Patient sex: M
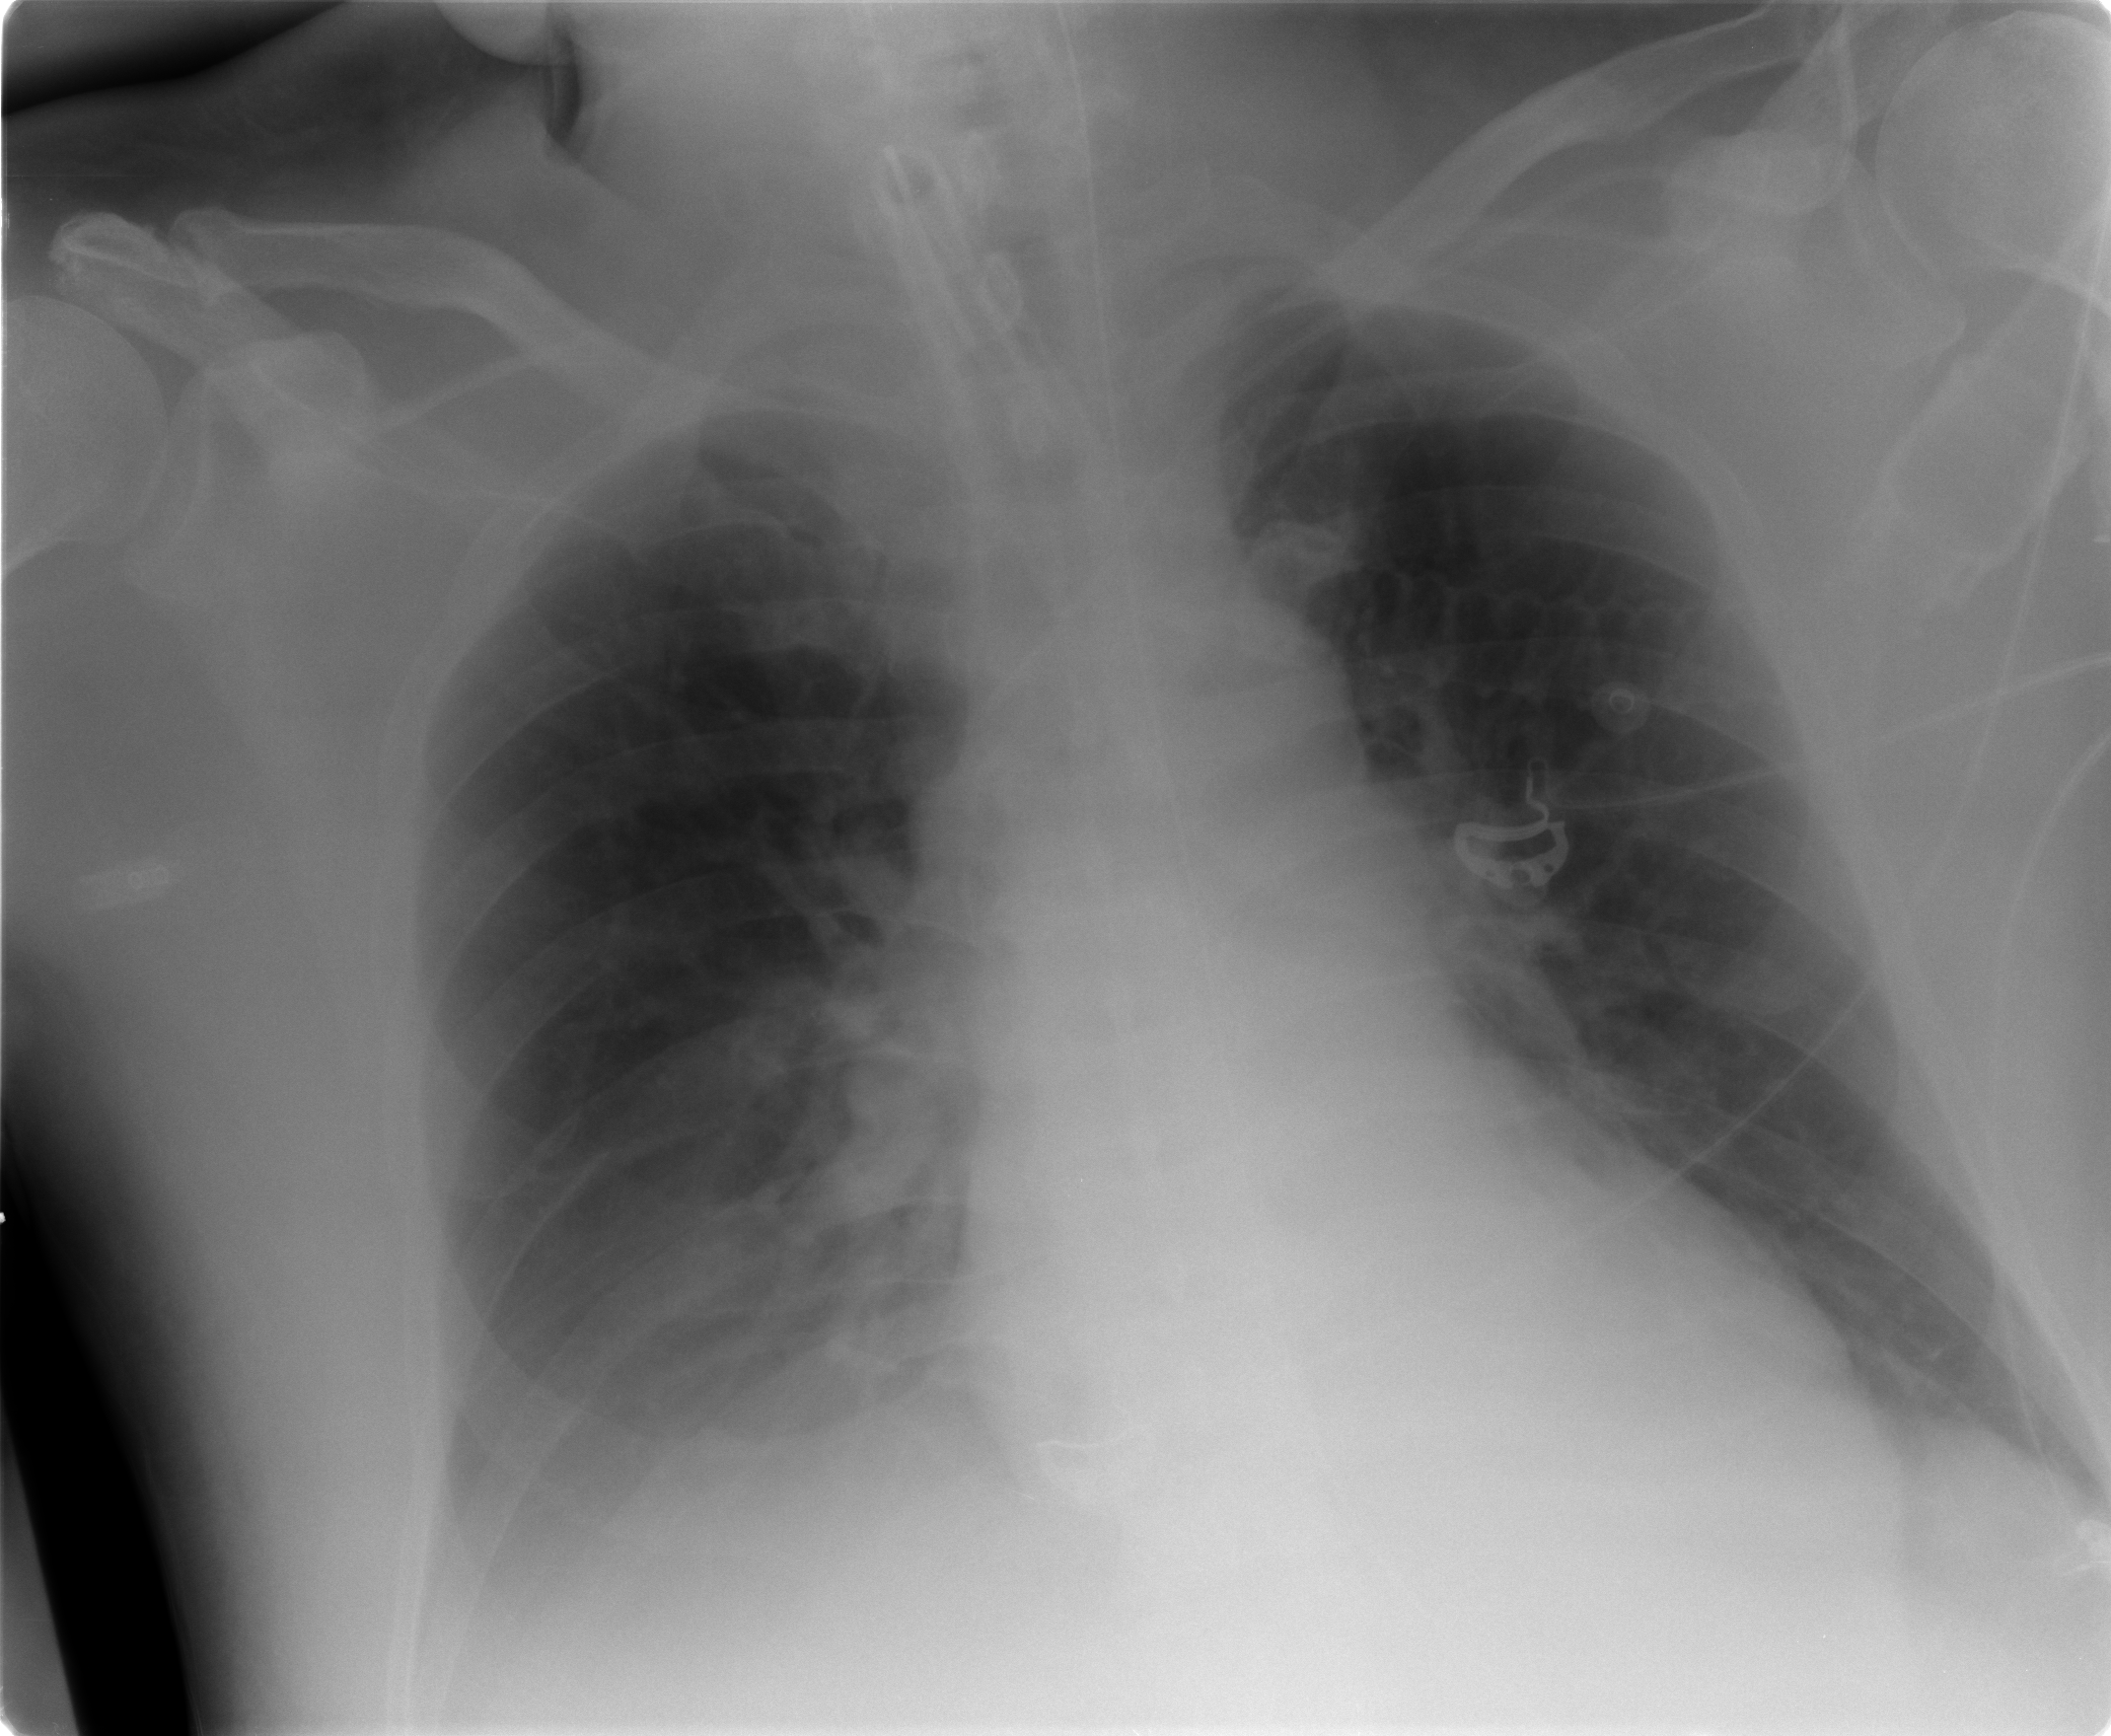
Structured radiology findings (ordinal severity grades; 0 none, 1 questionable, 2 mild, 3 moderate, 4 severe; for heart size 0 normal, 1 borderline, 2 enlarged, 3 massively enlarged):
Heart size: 2
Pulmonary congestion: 2
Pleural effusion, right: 2
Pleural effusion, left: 0
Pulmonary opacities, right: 1
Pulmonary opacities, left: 0
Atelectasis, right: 2
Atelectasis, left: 2